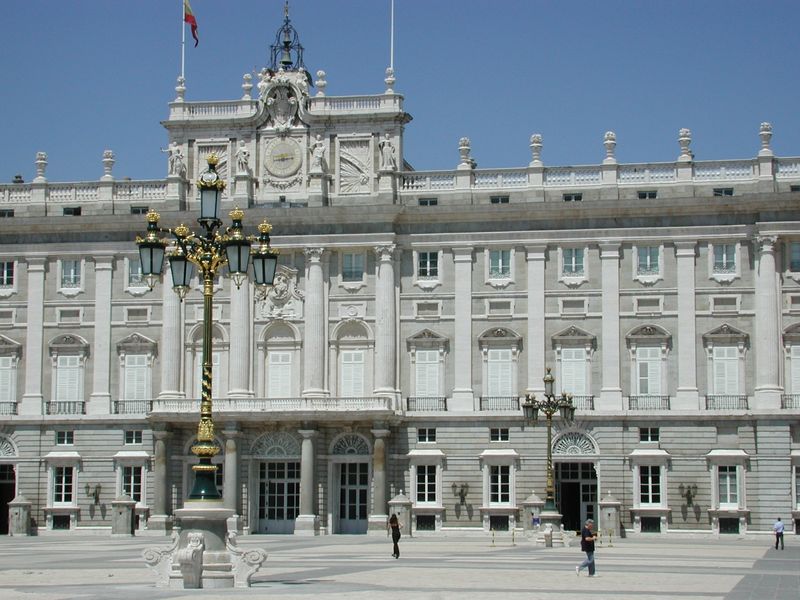
Titel: Palacio Real
Künstler: Filippo Juvarra
Standort: Madrid, Palacio Real (EU - E); Madrid (EU - E)
Schlagwörter: blau, himmel, mann, weiß, menschen, fenster, frau, lampe, laterne, marmor, männer, pfeiler, säule, säulen, tür, dach, gebäude, schloss, architektur, gold, fassade, fahne, flagge, platz, empore, pilaster, fahnenmast, treppen, verzierung, leuchter, stufen, tor, foto, fotografie, photographie, eingang, palast, photo, portal, risalit, statuen, straßenlampe, straßenlaterne, bau, ampore, belgien, pfahne